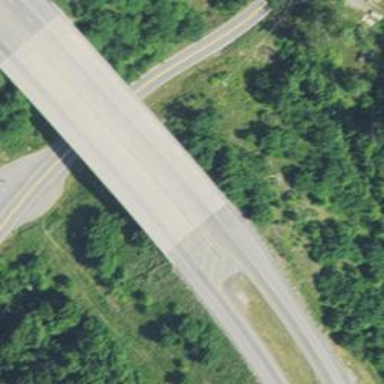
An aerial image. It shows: Viaduct bridge on asphalt trunk highway. It's expressway.